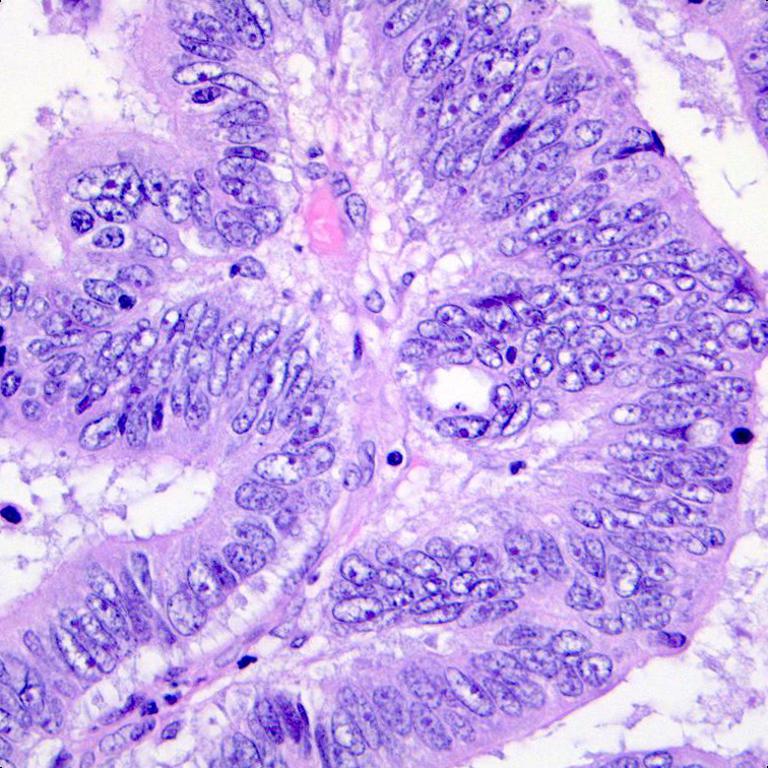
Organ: colon
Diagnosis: adenocarcinomas